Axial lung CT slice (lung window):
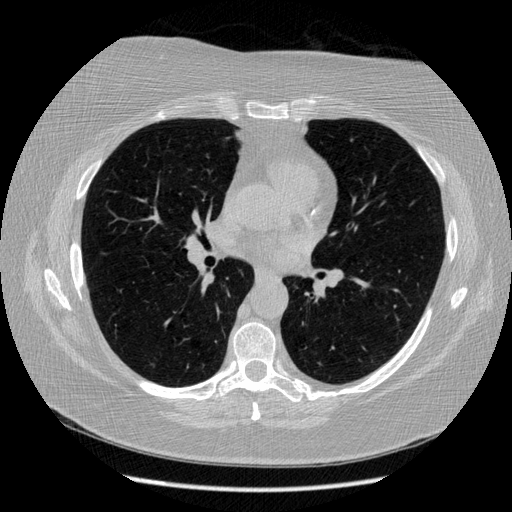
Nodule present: no